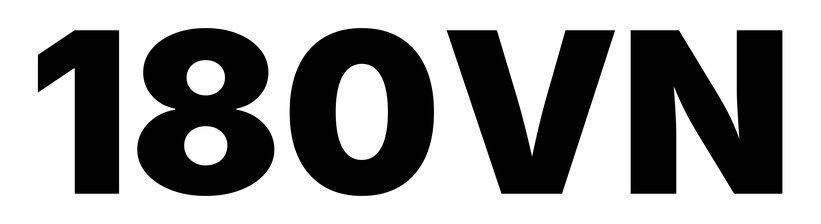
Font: Inter_Black